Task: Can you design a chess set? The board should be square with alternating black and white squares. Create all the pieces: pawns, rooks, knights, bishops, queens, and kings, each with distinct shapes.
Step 1364:
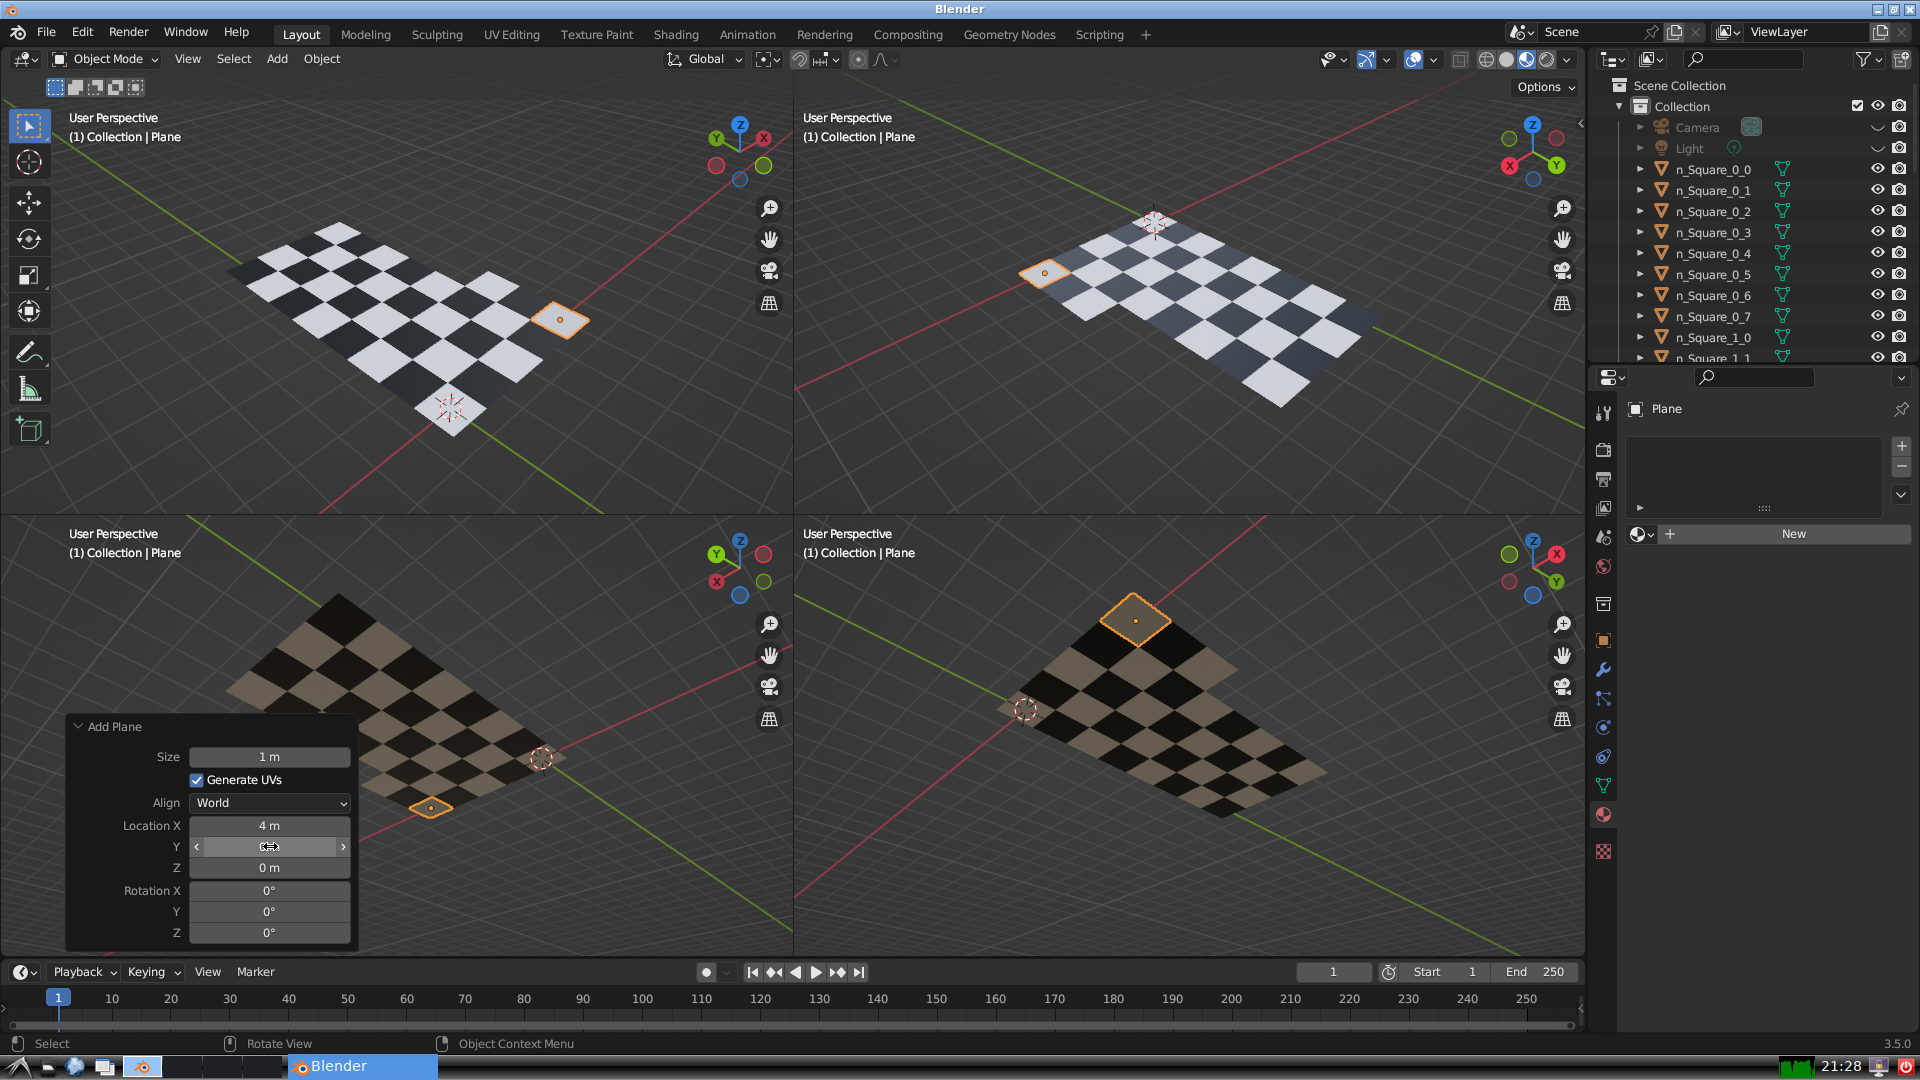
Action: click: no